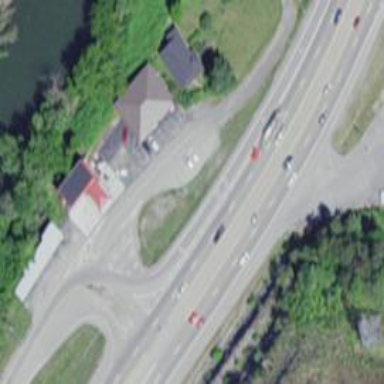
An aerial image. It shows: Trunk link highway.